Question: How can I get the two date values from my MS Access parameter query and put them in my MS Access report header? I have used very little VBA so was wondering if there was a way to do it without too much code or even a simple trick if I am lucky.
The fields are ContactSource (this is where the contact came from. FaceBook/Ebay/Friend etc) Sale date is the date the sale was made which is entered in a form for the contacts details.
Attached the is query view
Any help is appreciated
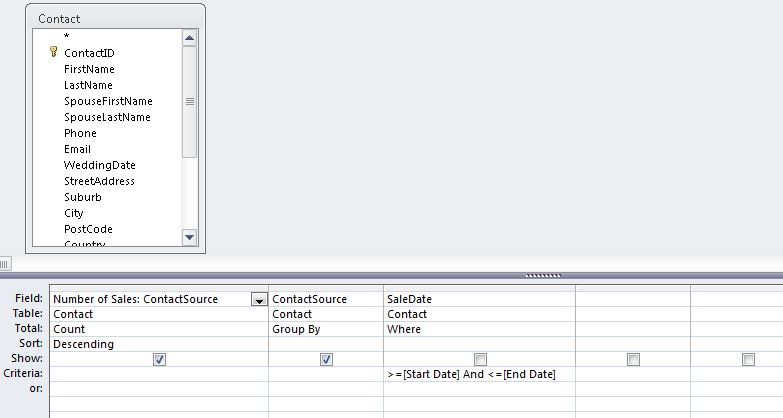
Answer: What I did to solve the problem was to add in two fields as expressions which looked like this.
'''
SELECT Count(Contact.ContactSource) AS [Number of Sales], Contact.ContactSource,
[Start Date] AS StartDate, [End Date] AS EndDate
FROM Contact
WHERE (((Contact.SaleDate)>=[Start Date] And (Contact.SaleDate)<=[End Date]))
GROUP BY Contact.ContactSource
ORDER BY Count(Contact.ContactSource) DESC;
'''
This meant that I could then select the fields in the report like you would any other field in the table/query.
I hope this helps someone else as it took me awhile to figure out.